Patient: sex F, age 72
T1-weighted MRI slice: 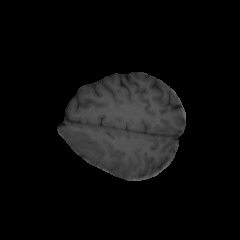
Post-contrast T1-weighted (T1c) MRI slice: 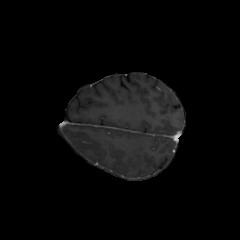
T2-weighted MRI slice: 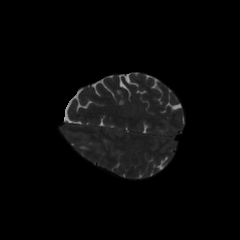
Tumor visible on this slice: yes
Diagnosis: Glioblastoma, IDH-wildtype
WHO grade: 4